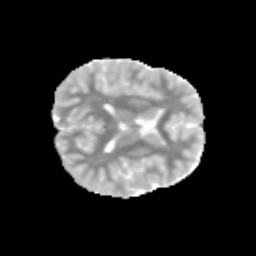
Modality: MD
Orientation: axial
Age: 11
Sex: male
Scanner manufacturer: siemens
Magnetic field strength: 3 T
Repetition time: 3.8 s
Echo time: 0.07 s